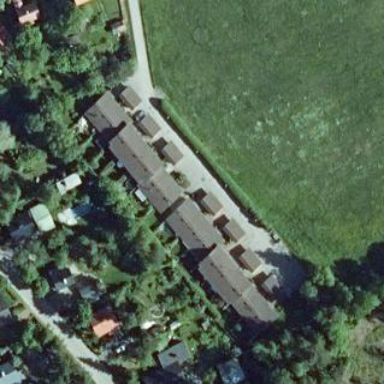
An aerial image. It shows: Terrace building.